Question: This is Eclipse project build path:

files in project:
'''
rob@work:~/git/thegame$ ll lib/linux32/
total 708
drwxr-xr-x 2 rob rob 4096 Mar 22 02:37 ./
drwxr-xr-x 4 rob rob 4096 Mar 22 02:23 ../
-rw-r--r-- 1 rob rob 8704 Mar 10 14:00 libgluegen-rt.so
-rw-r--r-- 1 rob rob 666380 Mar 11 03:22 libjogl_desktop.so
-rw-r--r-- 1 rob rob 5944 Mar 11 03:22 libnativewindow_awt.so
-rw-r--r-- 1 rob rob 26604 Mar 11 03:22 libnativewindow_x11.so
rob@work:~/git/thegame$ ll jar/
total 3308
drwxr-xr-x 3 rob rob 4096 Mar 22 02:28 ./
drwxr-xr-x 8 rob rob 4096 Mar 22 02:22 ../
-rw-r--r-- 1 rob rob 289171 Mar 10 14:00 gluegen-rt.jar
drwxr-xr-x 4 rob rob 4096 Mar 22 02:28 javadocs/
-rw-r--r-- 1 rob rob <PHONE> Mar 11 03:23 jogl-all.jar
'''
Error when trying to execute application:
'''
Catched ZipException: error in opening zip file, while addNativeJarLibsImpl(classFromJavaJar class com.jogamp.common.os.Platform, classJarURI jar:file:/home/rob/git/thegame/jar/gluegen-rt.jar!/com/jogamp/common/os/Platform.class, nativeJarBaseName gluegen-rt-natives-linux-i586.jar): [ file:/home/rob/git/thegame/jar/gluegen-rt.jar -> file:/home/rob/git/thegame/jar/ ] + gluegen-rt-natives-linux-i586.jar -> slim: jar:file:/home/rob/git/thegame/jar/gluegen-rt-natives-linux-i586.jar!/
Catched ZipException: error in opening zip file, while addNativeJarLibsImpl(classFromJavaJar class jogamp.nativewindow.NWJNILibLoader, classJarURI jar:file:/home/rob/git/thegame/jar/jogl-all.jar!/jogamp/nativewindow/NWJNILibLoader.class, nativeJarBaseName jogl-all-natives-linux-i586.jar): [ file:/home/rob/git/thegame/jar/jogl-all.jar -> file:/home/rob/git/thegame/jar/ ] + jogl-all-natives-linux-i586.jar -> slim: jar:file:/home/rob/git/thegame/jar/jogl-all-natives-linux-i586.jar!/
Catched IOException: TempJarCache: addNativeLibs: jar:file:/home/rob/git/thegame/jar/jogl-all-natives-linux-i586.jar!/, previous load attempt failed, while addNativeJarLibsImpl(classFromJavaJar class jogamp.nativewindow.NWJNILibLoader, classJarURI jar:file:/home/rob/git/thegame/jar/jogl-all.jar!/jogamp/nativewindow/NWJNILibLoader.class, nativeJarBaseName jogl-all-natives-linux-i586.jar): [ file:/home/rob/git/thegame/jar/jogl-all.jar -> file:/home/rob/git/thegame/jar/ ] + jogl-all-natives-linux-i586.jar -> slim: jar:file:/home/rob/git/thegame/jar/jogl-all-natives-linux-i586.jar!/
Catched IOException: TempJarCache: addNativeLibs: jar:file:/home/rob/git/thegame/jar/jogl-all-natives-linux-i586.jar!/, previous load attempt failed, while addNativeJarLibsImpl(classFromJavaJar class jogamp.nativewindow.NWJNILibLoader, classJarURI jar:file:/home/rob/git/thegame/jar/jogl-all.jar!/jogamp/nativewindow/NWJNILibLoader.class, nativeJarBaseName jogl-all-natives-linux-i586.jar): [ file:/home/rob/git/thegame/jar/jogl-all.jar -> file:/home/rob/git/thegame/jar/ ] + jogl-all-natives-linux-i586.jar -> slim: jar:file:/home/rob/git/thegame/jar/jogl-all-natives-linux-i586.jar!/
'''
'Main.java'
'''
import java.awt.event.WindowAdapter;
import java.awt.event.WindowEvent;
import javax.media.opengl.GLCapabilities;
import javax.media.opengl.GLProfile;
import javax.media.opengl.awt.GLCanvas;
import javax.swing.JFrame;
public class Main
{
public static void main(String[] args)
{
// setup OpenGL Version 2
GLProfile profile = GLProfile.get(GLProfile.GL2);
GLCapabilities capabilities = new GLCapabilities(profile);
// The canvas is the widget that's drawn in the JFrame
GLCanvas glcanvas = new GLCanvas(capabilities);
glcanvas.addGLEventListener(new Renderer());
glcanvas.setSize( 300, 300 );
JFrame frame = new JFrame( "Hello World" );
frame.getContentPane().add( glcanvas);
// shutdown the program on windows close event
frame.addWindowListener(new WindowAdapter() {
public void windowClosing(WindowEvent ev) {
System.exit(0);
}
});
frame.setSize( frame.getContentPane().getPreferredSize() );
frame.setVisible( true );
}
}
'''
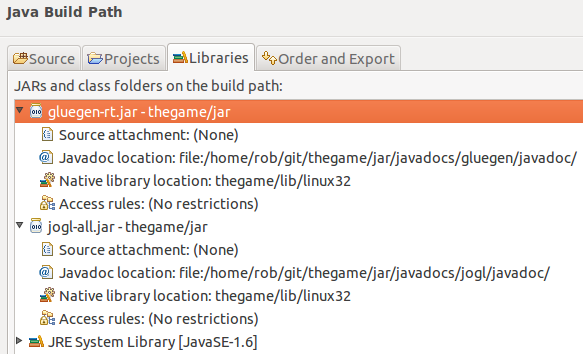
Answer: When you download the JARs directly, some web browsers might wrap it into a ZIP file for "security" reasons. Rather download the 7z archive <URL>, it should work in Eclipse.
I remind you that the separated native libraries are no longer required in JOGL 2, rather use the JARs containing the native libraries, it is a lot less error prone, just put them into the same directory than the Java libraries relying on them (jogl-all.jar and gluegen-rt.jar).